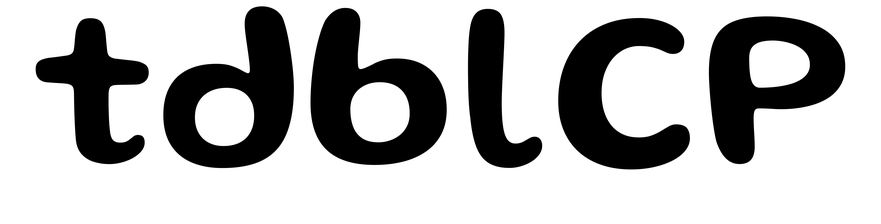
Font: Gluten_Medium